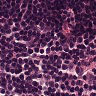
Metastatic tissue present: no